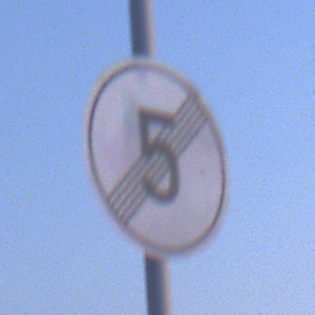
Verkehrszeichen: EndeGeschwindigkeit5
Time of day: SunriseSunset
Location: Outdoor (Nature)
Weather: Clear
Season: NotSpecified
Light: Natural